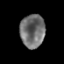
Tissue: prostate
Cell type: T cells
Senescence score: 0.3408
Nuclear area (px): 803
Mean DAPI intensity: 111.752